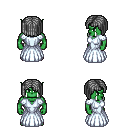
a pixel art fantasy rpg character, male body template, orc, green skin, underdress, white pants, gray pageboy hairstyle, maroon shoes, four views (front, back, left, right), 2x2 character sprite sheet, small pixel art, hard edges, no anti-aliasing